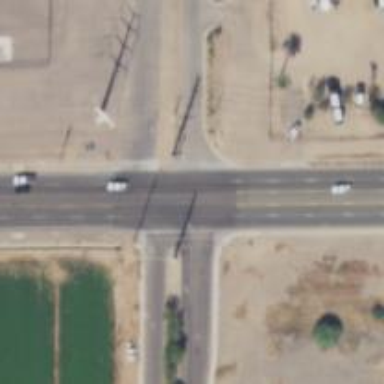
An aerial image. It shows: Power pole.